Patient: sex M, age 35
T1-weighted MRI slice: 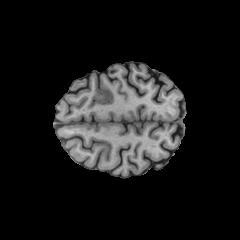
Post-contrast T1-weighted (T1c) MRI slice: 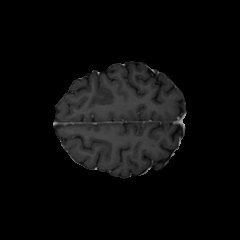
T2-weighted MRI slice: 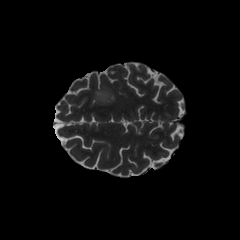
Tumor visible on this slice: yes
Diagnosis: Astrocytoma, IDH-mutant
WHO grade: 3